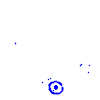
Particle: proton